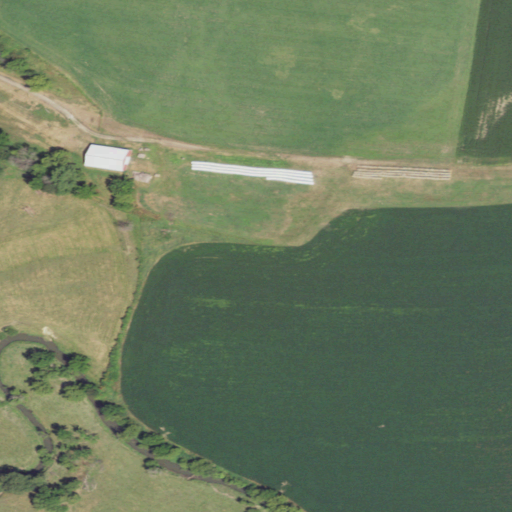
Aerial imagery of valley in Illinois named Irish Hollow containing cultivated crops, pasture, grassland, and medium intensity development